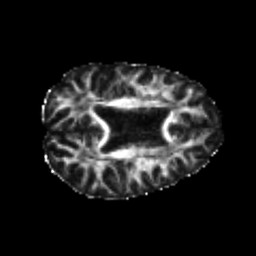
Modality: FA
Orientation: axial
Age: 23
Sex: male
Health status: healthy
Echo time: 0.074 s